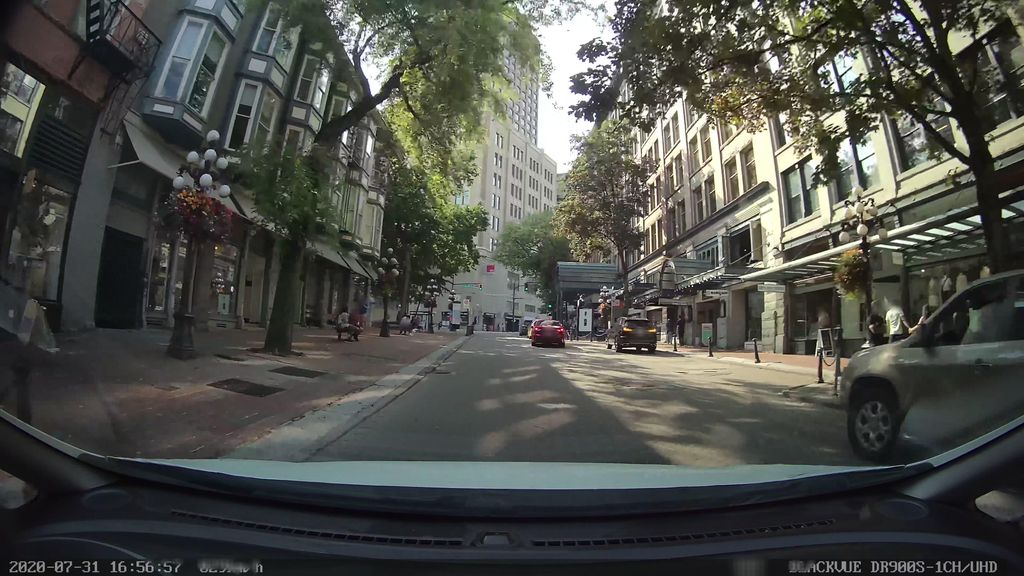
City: vancouver